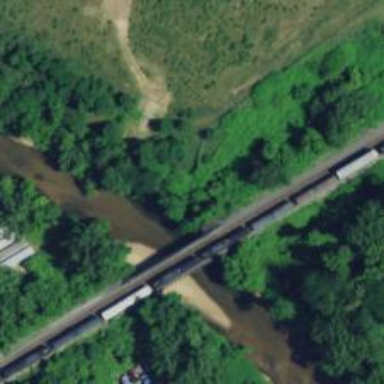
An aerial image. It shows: Railway track.